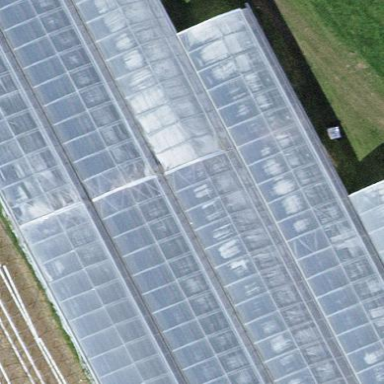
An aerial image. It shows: Greenhouse.